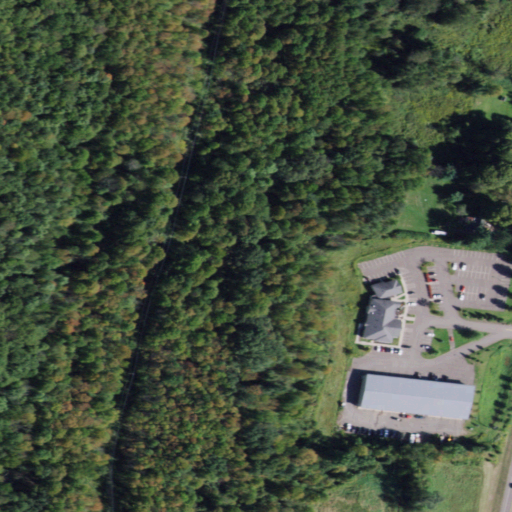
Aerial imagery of cape in New York named Greene Point containing deciduous forest, shrub, pasture, barren land, medium intensity development, open development, and low intensity development